Field crop: maize
Growth stage: 1
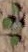
Species: chenopodium